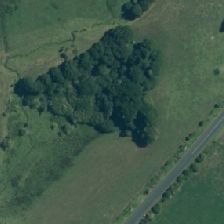
Land cover: broadleaved_indigenous_hardwood